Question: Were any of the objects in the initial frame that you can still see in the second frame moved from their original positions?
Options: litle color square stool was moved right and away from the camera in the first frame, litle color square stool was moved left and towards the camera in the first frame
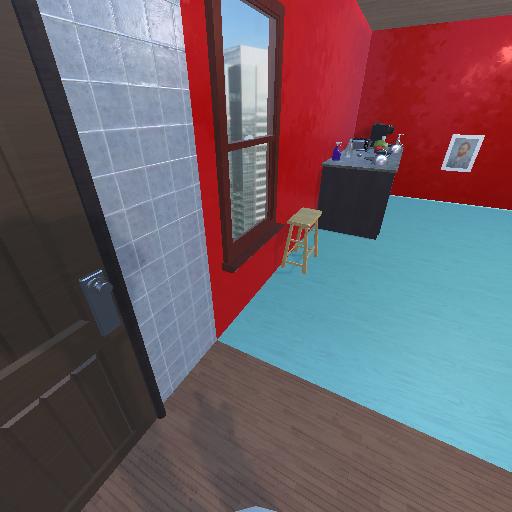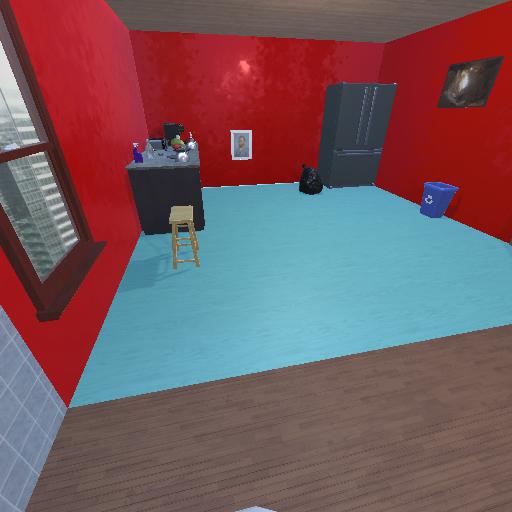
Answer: litle color square stool was moved right and away from the camera in the first frame